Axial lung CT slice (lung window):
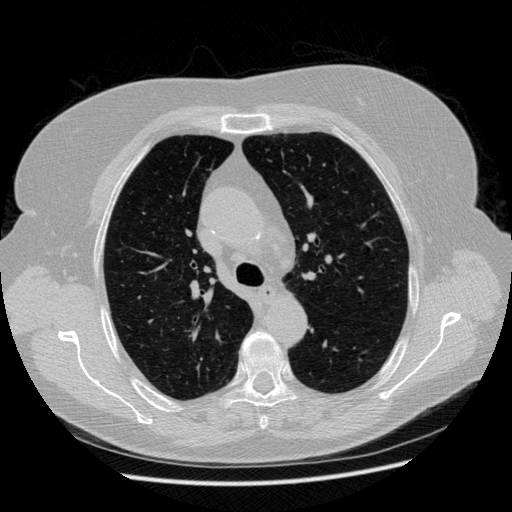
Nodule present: no